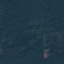
Land use / land cover: Forest